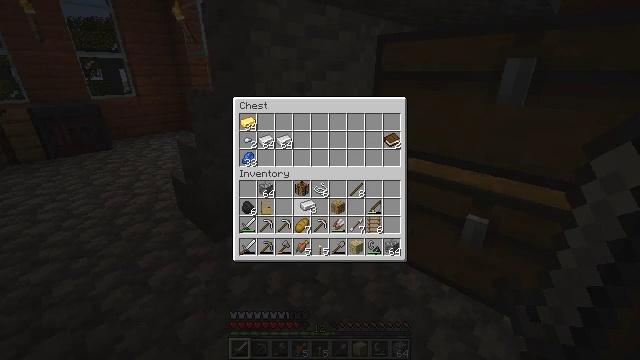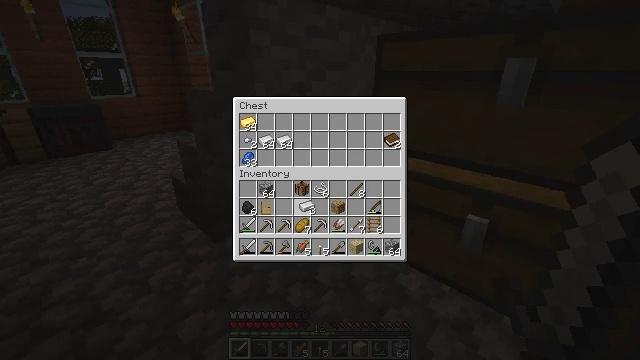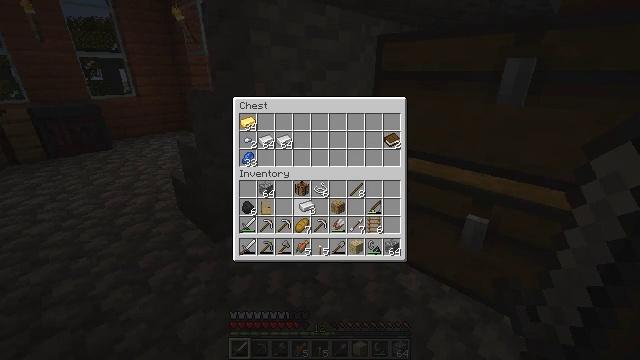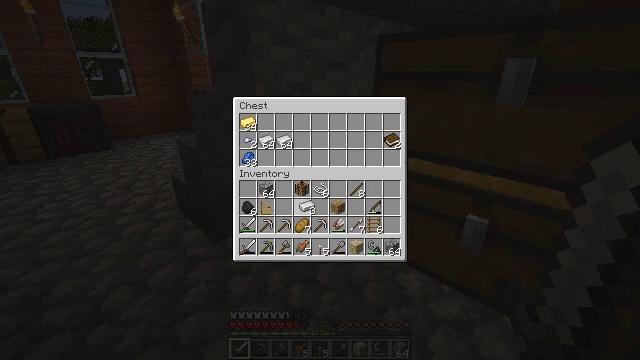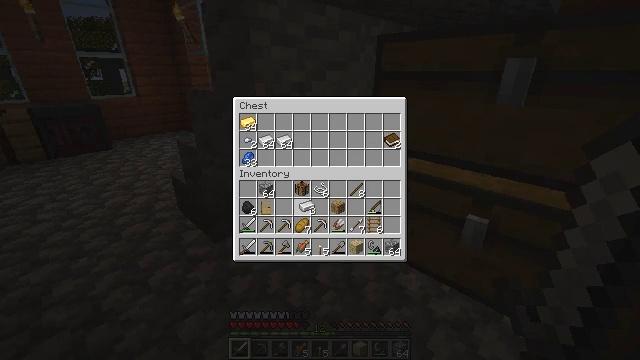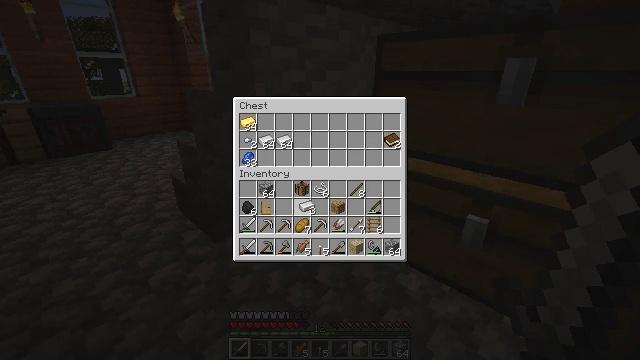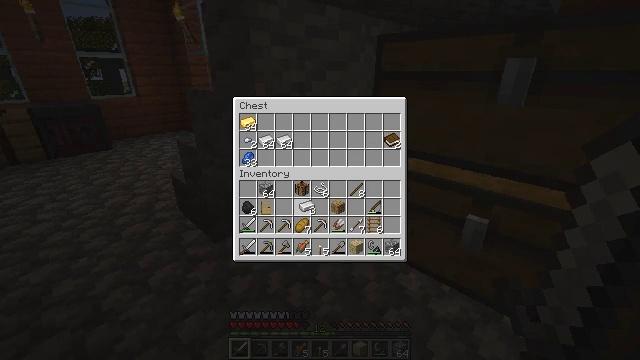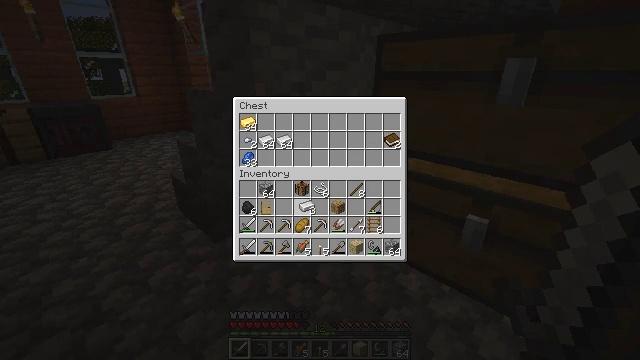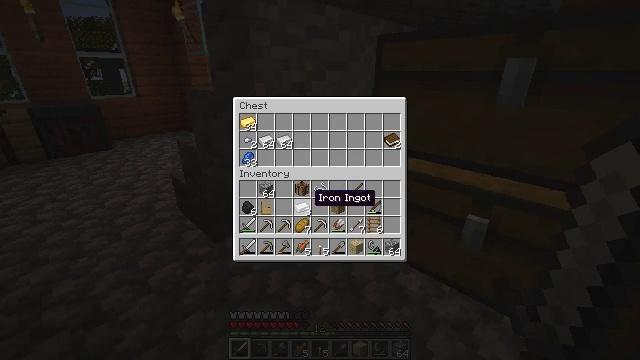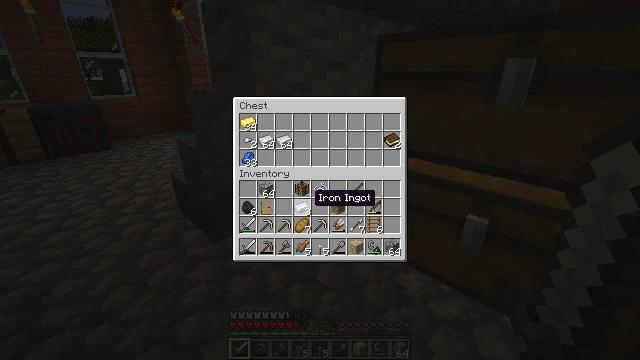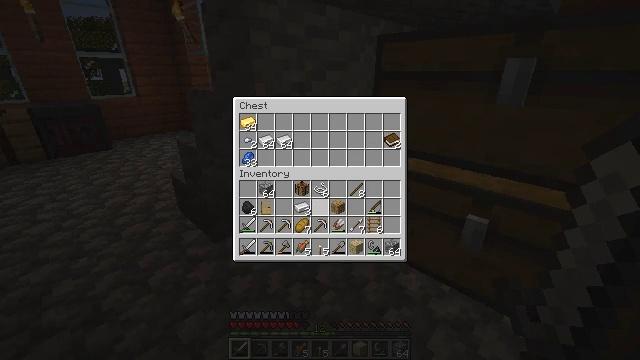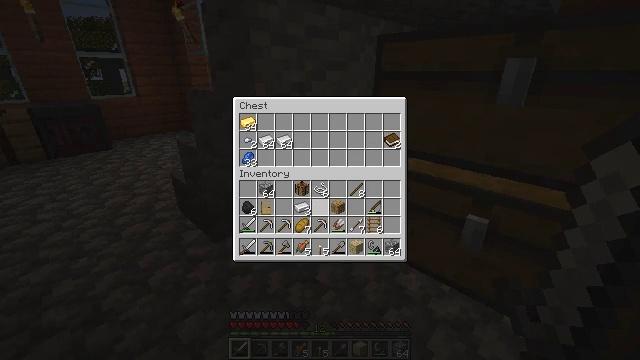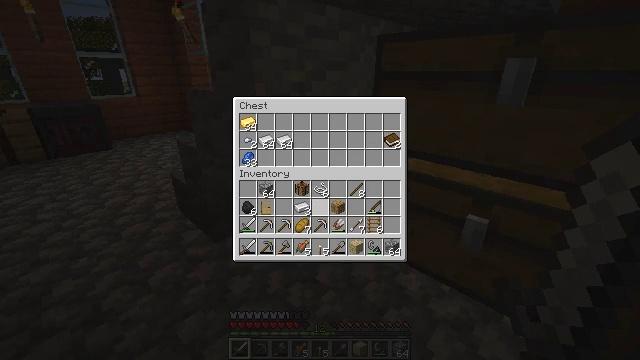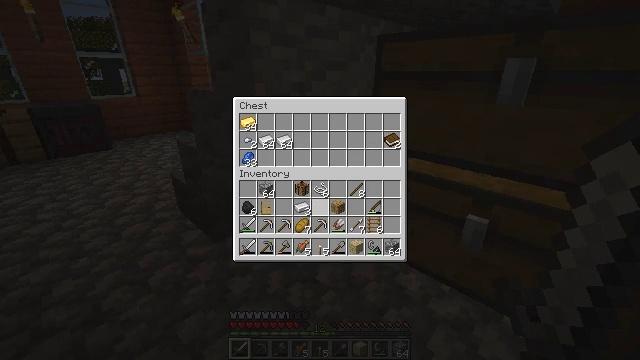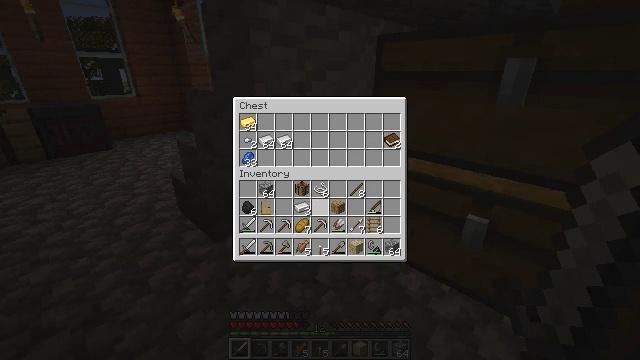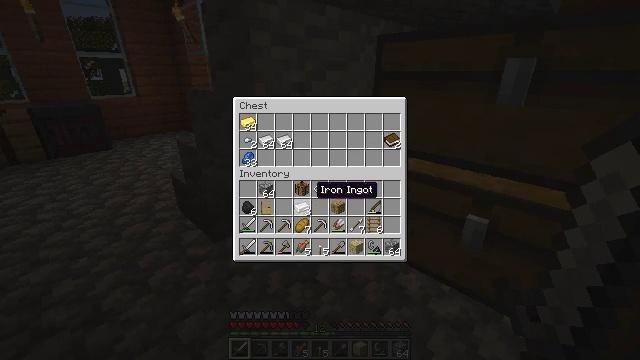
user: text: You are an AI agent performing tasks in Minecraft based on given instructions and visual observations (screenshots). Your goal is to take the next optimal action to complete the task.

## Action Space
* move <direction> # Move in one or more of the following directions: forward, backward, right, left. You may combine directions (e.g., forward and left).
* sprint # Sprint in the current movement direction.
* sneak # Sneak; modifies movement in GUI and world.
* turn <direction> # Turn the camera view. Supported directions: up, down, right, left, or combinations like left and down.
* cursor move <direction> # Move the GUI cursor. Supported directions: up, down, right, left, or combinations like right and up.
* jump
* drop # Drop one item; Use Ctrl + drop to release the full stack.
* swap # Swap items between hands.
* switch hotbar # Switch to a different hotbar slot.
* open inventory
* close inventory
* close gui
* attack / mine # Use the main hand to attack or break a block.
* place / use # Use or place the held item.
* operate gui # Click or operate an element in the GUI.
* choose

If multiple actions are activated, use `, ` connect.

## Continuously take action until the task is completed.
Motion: motion action
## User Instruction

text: Open a crafting table to craft a crossbow.
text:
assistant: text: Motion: no_op
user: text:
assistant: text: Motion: no_op
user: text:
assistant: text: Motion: no_op
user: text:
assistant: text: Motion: attack / mine
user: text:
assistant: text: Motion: attack / mine
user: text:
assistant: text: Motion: attack / mine
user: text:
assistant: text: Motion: attack / mine
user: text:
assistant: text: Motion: no_op
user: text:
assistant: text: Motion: no_op
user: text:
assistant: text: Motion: no_op
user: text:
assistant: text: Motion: no_op
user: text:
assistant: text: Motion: no_op
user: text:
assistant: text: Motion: no_op
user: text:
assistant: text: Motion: no_op
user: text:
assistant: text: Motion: turn left and up
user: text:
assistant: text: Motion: turn left and up
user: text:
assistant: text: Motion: turn left and up
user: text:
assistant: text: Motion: turn up
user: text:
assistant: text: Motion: no_op
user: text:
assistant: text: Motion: no_op
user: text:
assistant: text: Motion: no_op
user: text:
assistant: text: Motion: no_op
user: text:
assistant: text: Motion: no_op
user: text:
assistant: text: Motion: no_op
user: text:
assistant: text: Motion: no_op
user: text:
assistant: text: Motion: no_op
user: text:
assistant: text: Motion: no_op
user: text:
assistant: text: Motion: no_op
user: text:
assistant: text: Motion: no_op
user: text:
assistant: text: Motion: no_op